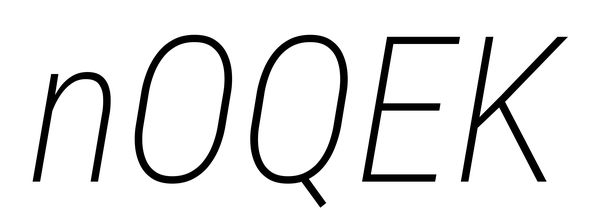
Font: Roboto-Italic_Condensed_ExtraLight_Italic